Question: I have some Persian characters in T4 templates, but all of them show up as '?'. I use template - generator and this is my script to use generator:
'''
<#@ template language="C#v4" hostspecific="True" debug="True" #>
<#@ assembly name="System.Core" #>
<#@ output extension=".cs" encoding="UTF8" #>
<#@ include file="T4Toolbox.tt" #>
<#@ include file="AllGenerator.tt" #>
<#
AllGenerator generator = new AllGenerator();
generator.DatabaseName = "MyDatabase";
generator.Run();
#>
'''
According to <URL>' and there is no option to save with Unicode. Like this:

So how can I use Persian characters in T4? Is there any problem on my side?
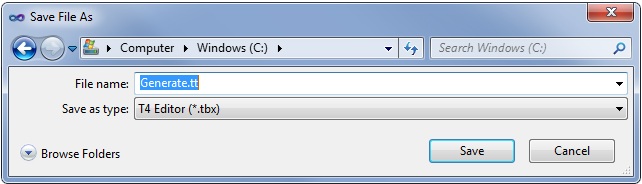
Answer: This looks like a bug in the T4 editor add-on that you're using. You could try uninstalling that temporarily.